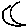
Label: moon